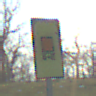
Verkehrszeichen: KennzeichnungspflichtigeFahrzeugeGefaehrlicheGueterOhnePfeilsymbol
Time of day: MorningAfternoon
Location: Outdoor (Nature)
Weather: Clear
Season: Winter
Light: Natural